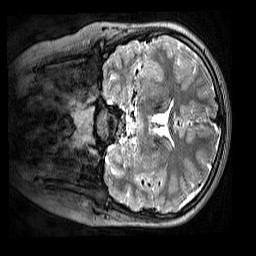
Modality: T2w
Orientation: coronal
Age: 12
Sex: male
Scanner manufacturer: siemens
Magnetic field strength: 3 T
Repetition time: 3.2 s
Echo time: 0.408 s